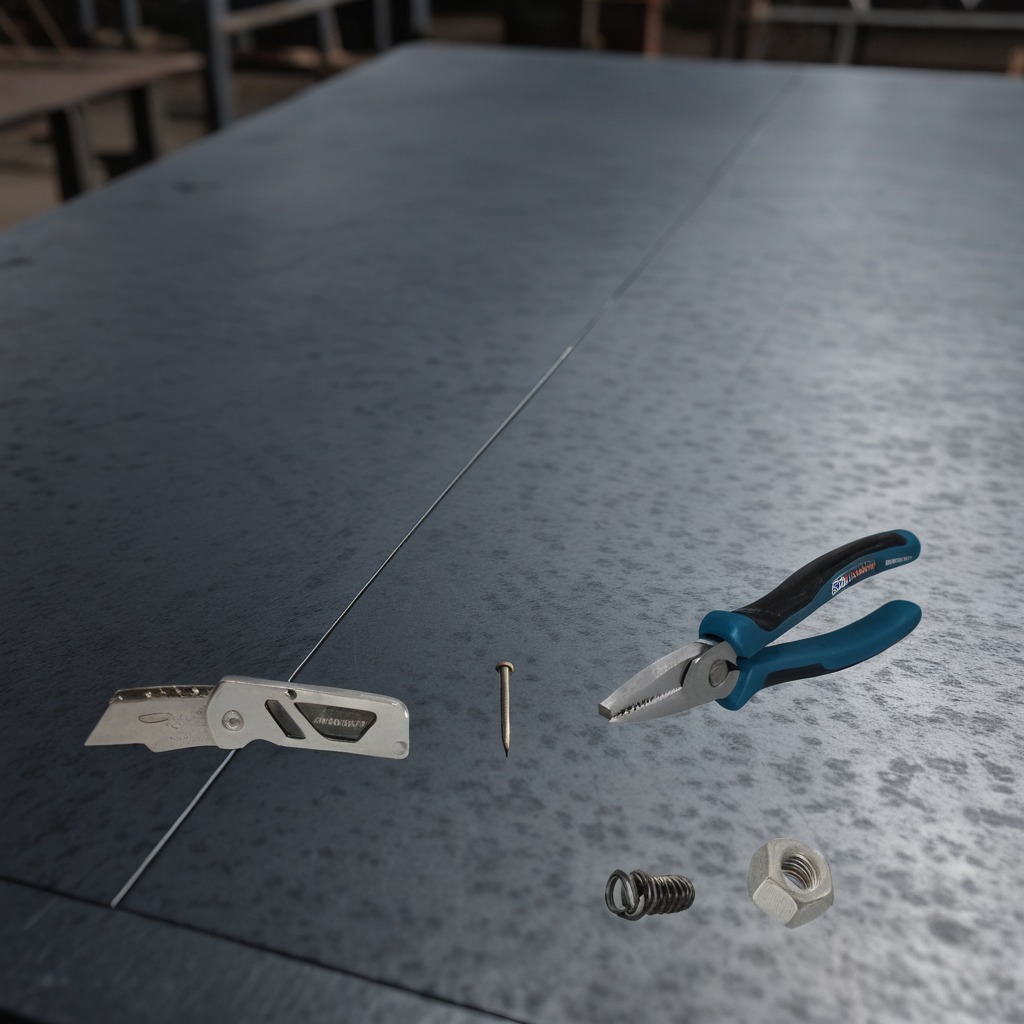
A utility knife, an iron nail, pliers, a coiled metal spring, and a metal nut are lying on the cold steel table in a mining workshop.